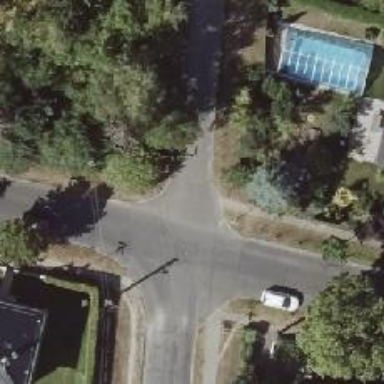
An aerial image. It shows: Unmarked road crossing.